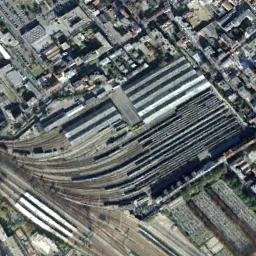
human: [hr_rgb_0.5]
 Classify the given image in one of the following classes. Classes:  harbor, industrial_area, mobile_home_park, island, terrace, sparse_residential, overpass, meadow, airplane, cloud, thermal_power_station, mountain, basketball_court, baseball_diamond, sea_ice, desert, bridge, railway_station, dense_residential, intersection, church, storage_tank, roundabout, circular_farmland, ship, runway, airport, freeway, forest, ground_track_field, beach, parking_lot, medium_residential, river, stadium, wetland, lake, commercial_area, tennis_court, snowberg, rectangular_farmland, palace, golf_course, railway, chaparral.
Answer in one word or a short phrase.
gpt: railway_station